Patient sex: F
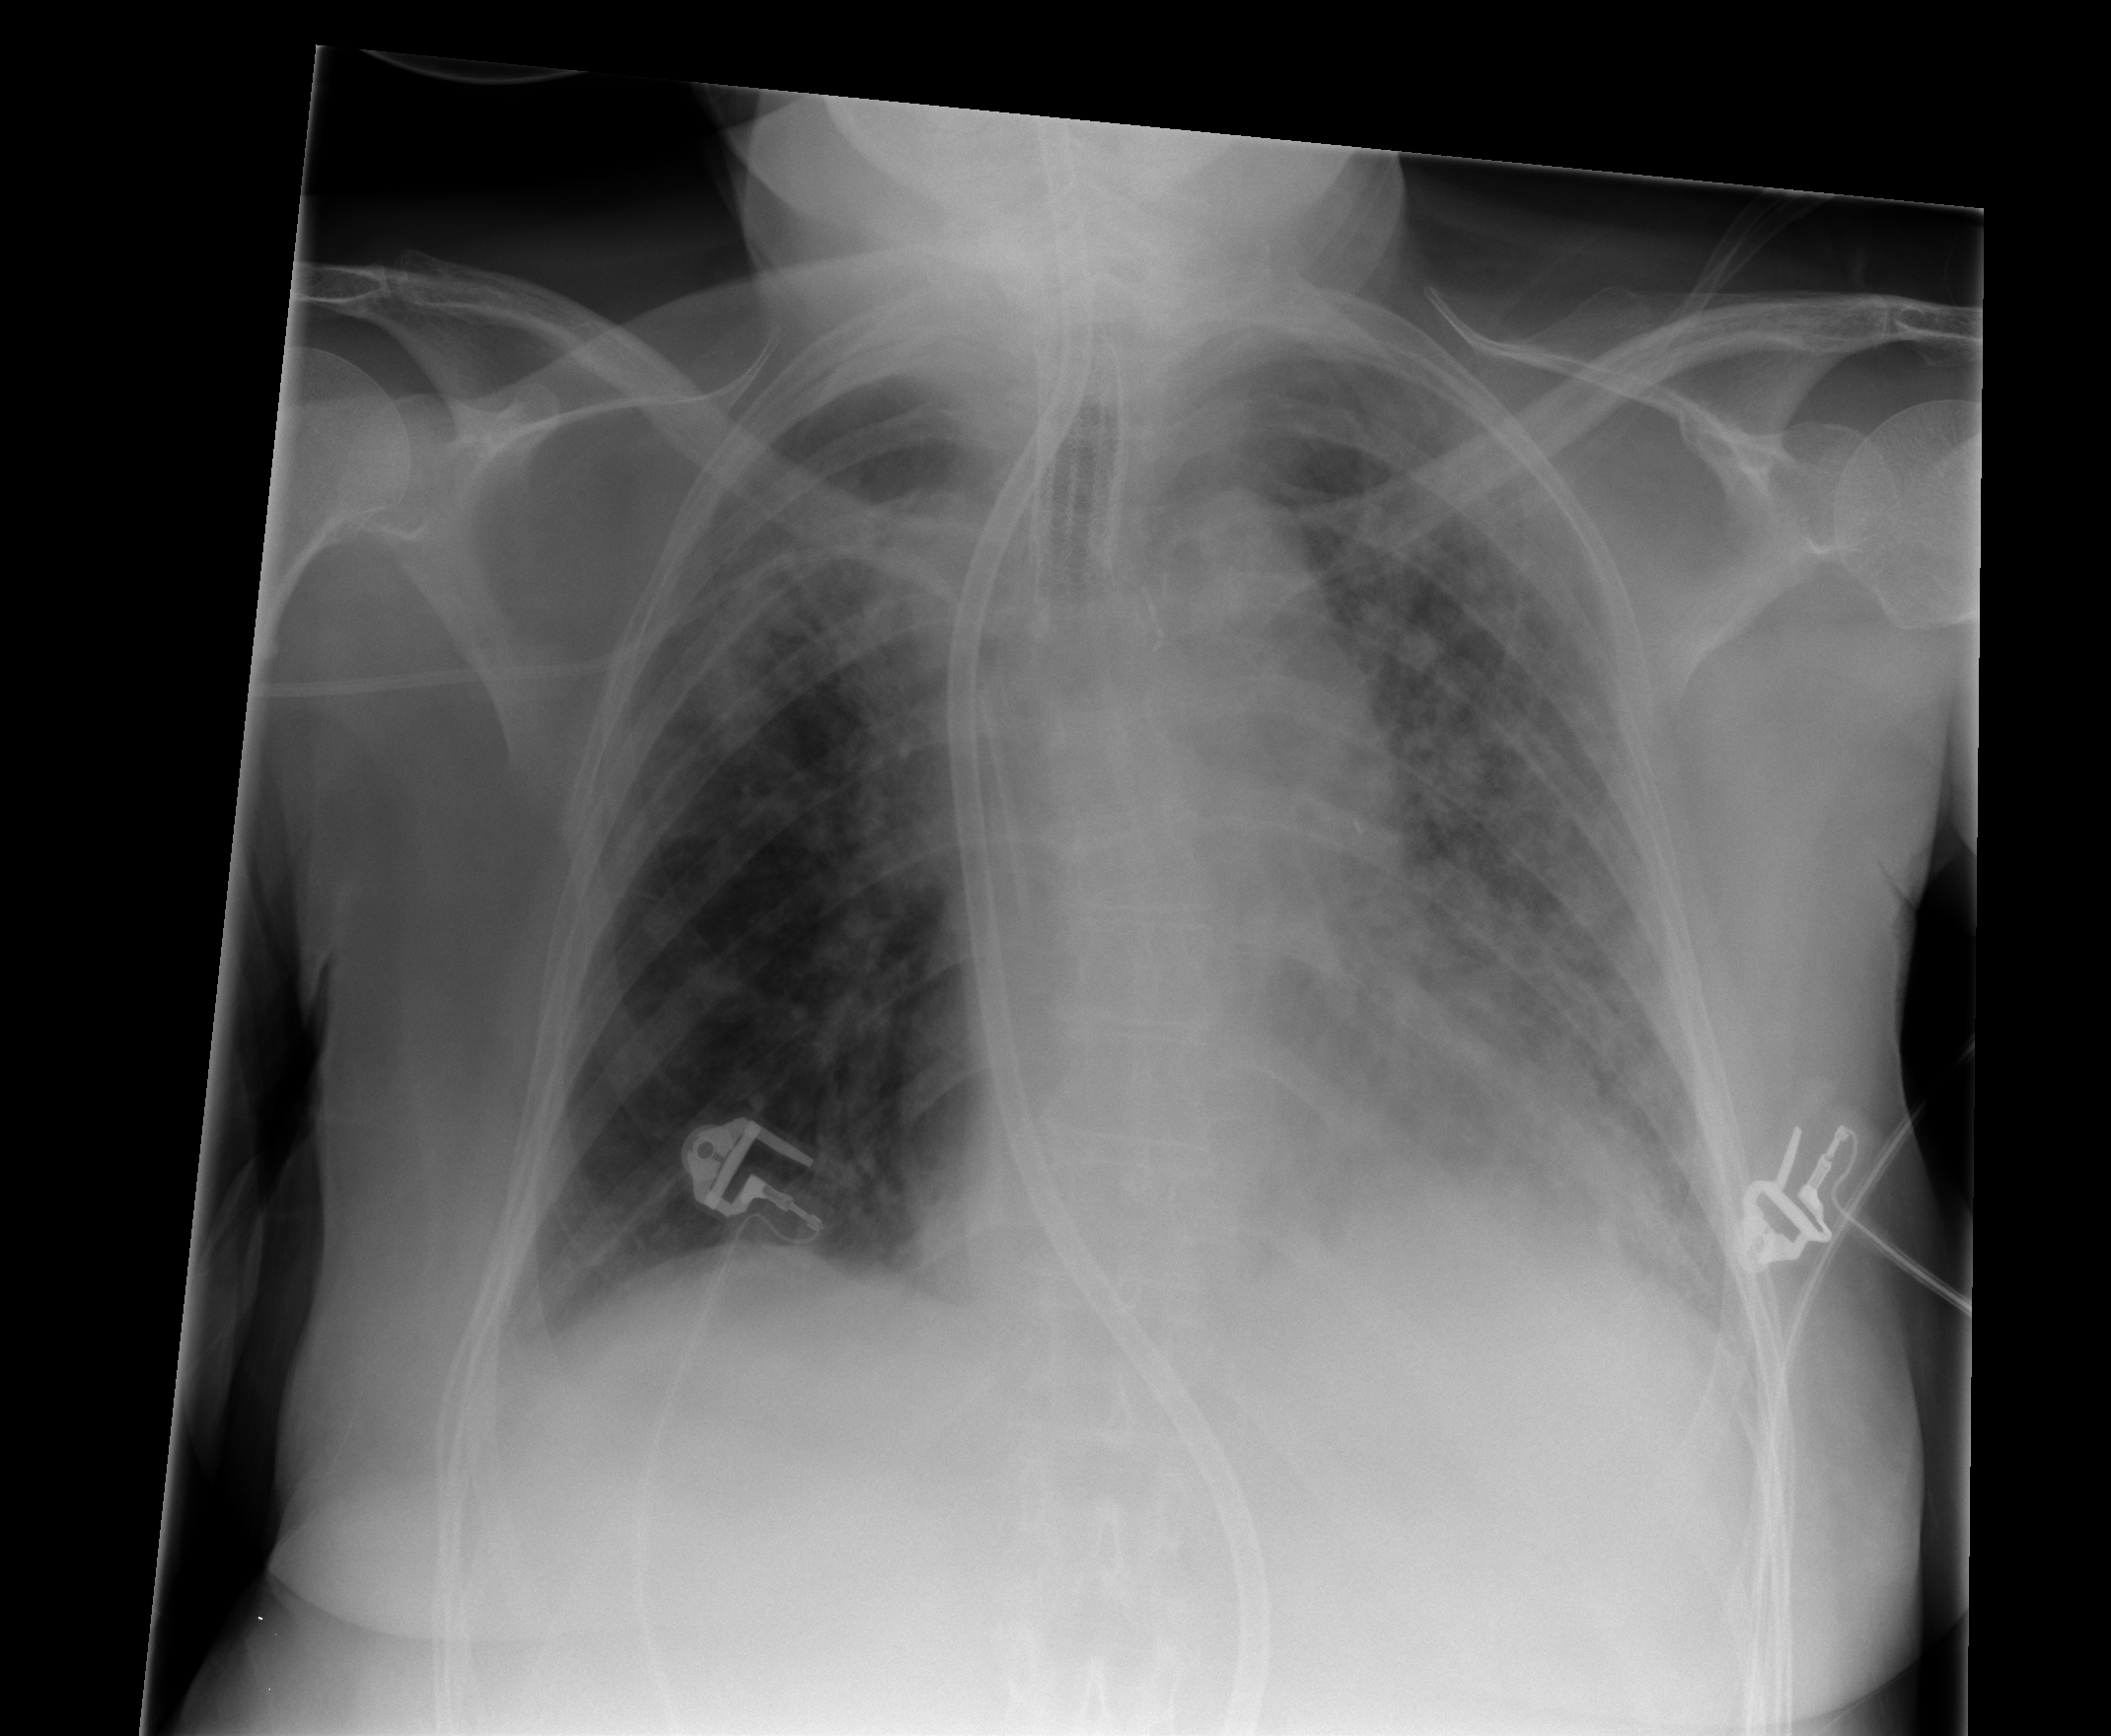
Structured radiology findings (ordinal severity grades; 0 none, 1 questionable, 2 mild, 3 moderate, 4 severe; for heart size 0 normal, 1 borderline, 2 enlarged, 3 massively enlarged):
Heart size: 2
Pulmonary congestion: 1
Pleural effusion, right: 1
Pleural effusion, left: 2
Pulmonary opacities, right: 3
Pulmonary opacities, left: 4
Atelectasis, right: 2
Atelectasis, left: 2